Question: I have the following plpgsql procedure;
'''
DECLARE
_r record;
point varchar[] := '{}';
i int := 0;
BEGIN
FOR _r IN EXECUTE ' SELECT a.'|| quote_ident(column) || ' AS point,
FROM ' || quote_ident (table) ||' AS a'
LOOP
point[i] = _r;
i = i+1;
END LOOP;
RETURN 'OK';
END;
'''
Which its main objective is to traverse a table and store each value of the row in an array. I am still new to plpgsql. Can anyone point out is the error as it is giving me the following error;

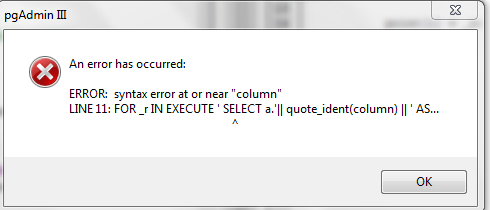
Answer: This is the complete syntax (note that I renamed the parameter 'column' to 'col_name' as 'column' is reserved word. The same goes for 'table')
'''
create or replace function foo(col_name text, table_name text)
returns text
as
$body$
DECLARE
_r record;
point character varying[] := '{}';
i int := 0;
BEGIN
FOR _r IN EXECUTE 'SELECT a.'|| quote_ident(col_name) || ' AS pt, FROM ' || quote_ident (table_name) ||' AS a'
loop
point[i] = _r;
i = i+1;
END LOOP;
RETURN 'OK';
END;
$body$
language plpgsql;
'''
Although to be honest: I fail so see what you are trying to achieve here.